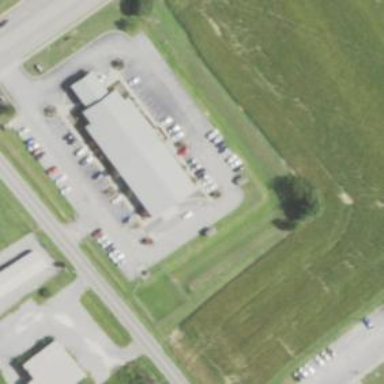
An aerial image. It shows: Parking area.